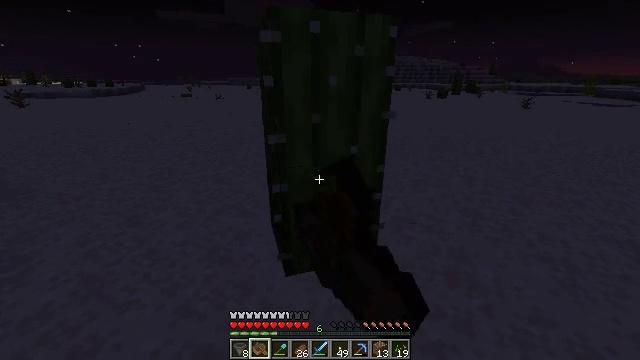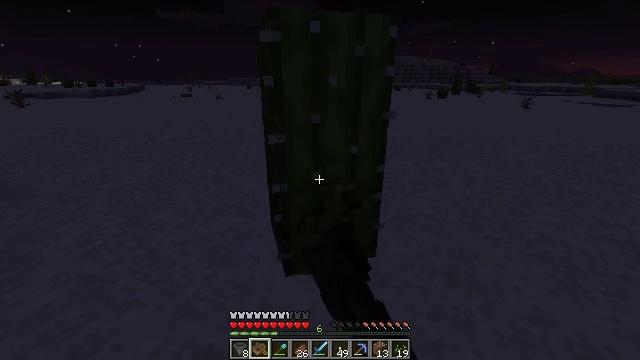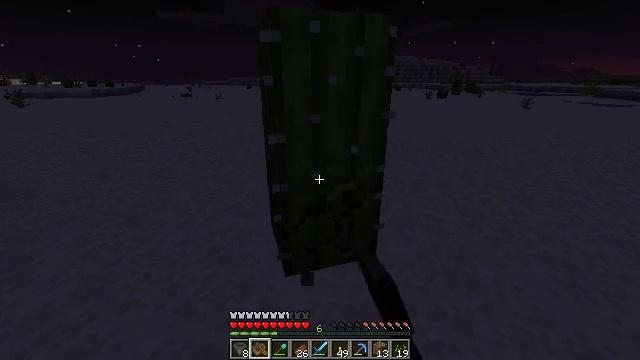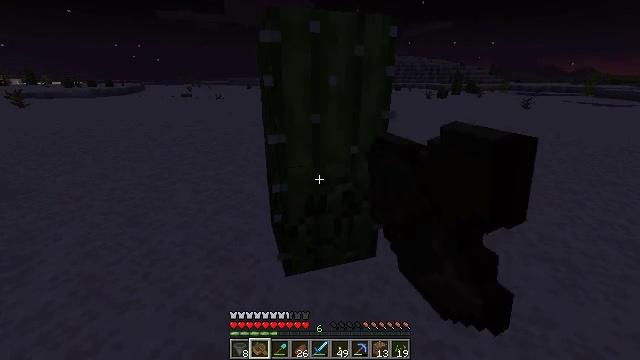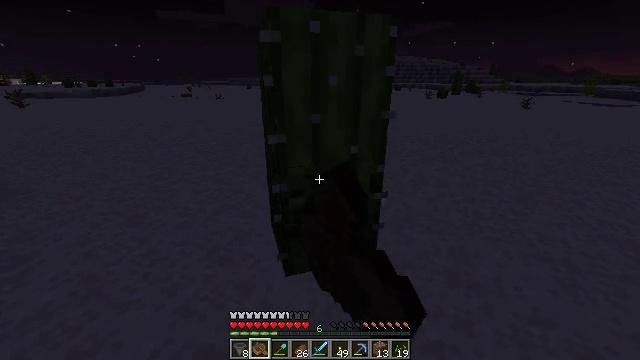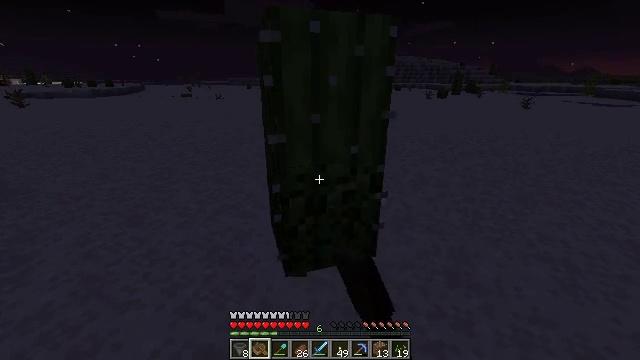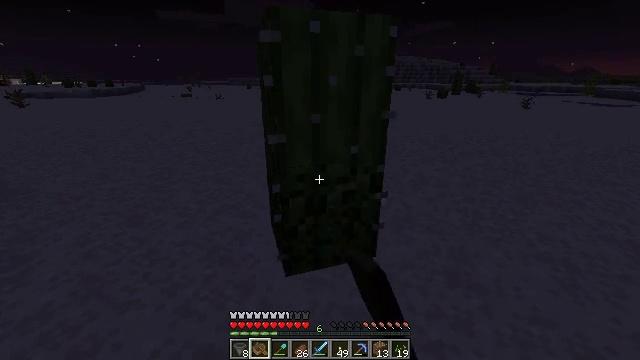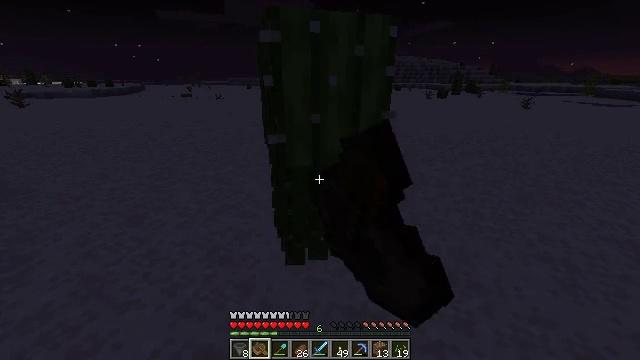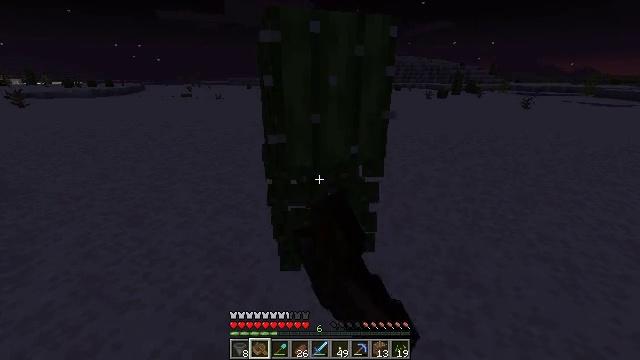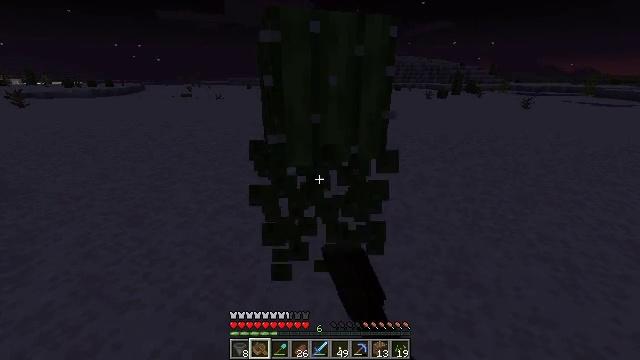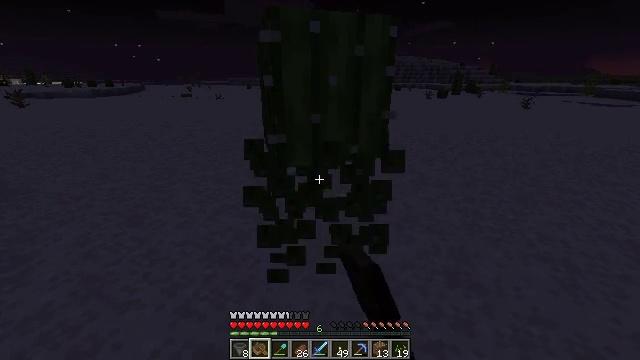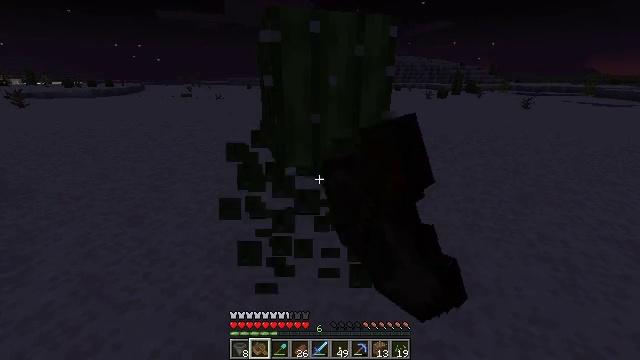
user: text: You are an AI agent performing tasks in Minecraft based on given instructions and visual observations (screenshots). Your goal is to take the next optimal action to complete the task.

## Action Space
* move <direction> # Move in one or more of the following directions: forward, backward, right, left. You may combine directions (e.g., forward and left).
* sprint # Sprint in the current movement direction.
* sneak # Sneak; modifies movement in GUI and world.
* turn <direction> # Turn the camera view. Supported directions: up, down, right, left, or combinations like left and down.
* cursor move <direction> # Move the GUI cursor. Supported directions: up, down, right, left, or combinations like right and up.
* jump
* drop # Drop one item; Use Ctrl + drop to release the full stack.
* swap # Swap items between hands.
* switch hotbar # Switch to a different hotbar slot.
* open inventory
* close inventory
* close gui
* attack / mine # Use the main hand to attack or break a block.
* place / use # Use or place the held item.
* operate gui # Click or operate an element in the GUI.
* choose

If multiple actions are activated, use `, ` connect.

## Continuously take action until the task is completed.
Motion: motion action
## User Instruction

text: Gather cactus by attacking it.
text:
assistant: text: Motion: attack / mine
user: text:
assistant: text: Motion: attack / mine
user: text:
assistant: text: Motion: attack / mine
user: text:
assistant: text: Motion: attack / mine
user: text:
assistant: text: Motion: attack / mine
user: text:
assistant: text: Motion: attack / mine
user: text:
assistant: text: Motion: attack / mine
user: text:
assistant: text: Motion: attack / mine
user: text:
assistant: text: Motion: attack / mine
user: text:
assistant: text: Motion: attack / mine
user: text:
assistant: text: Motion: attack / mine
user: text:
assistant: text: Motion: attack / mine